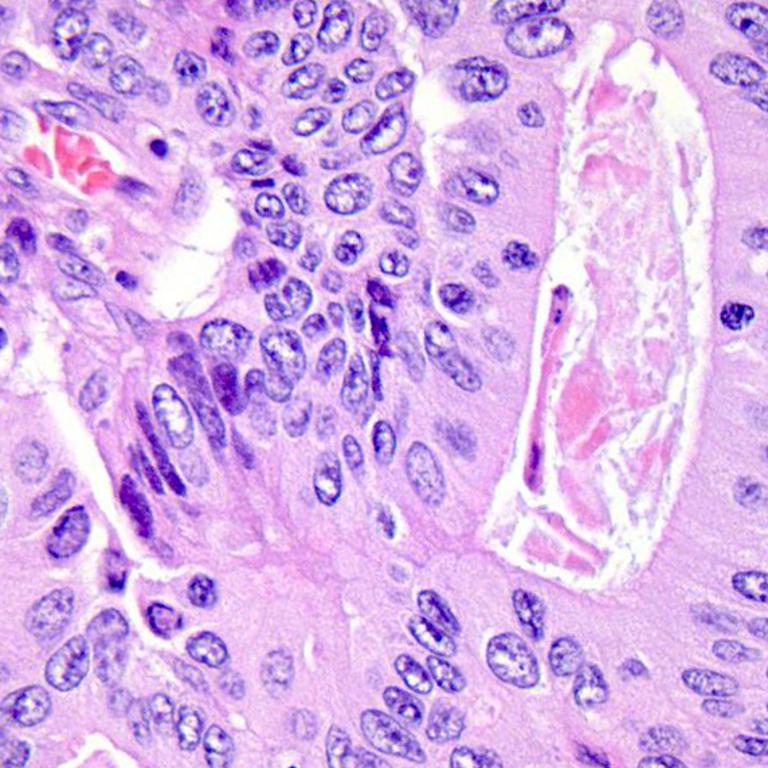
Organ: colon
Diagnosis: adenocarcinomas